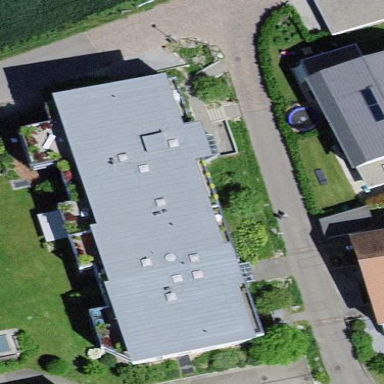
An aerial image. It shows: Simple house.